Question: I ran a python script to write my log files using:
'''
nohup python my_script.py >> log.txt
'''
However, I thought maybe it is '>>' in Linux which doesn't support the Chinese characters encoded in 'utf-8'.

In my script I used 'print' to show the 'utf-8' characters and it works well in the python shell. So I want to know how can I write the 'utf-8' characters to log files correctly? Thanks.
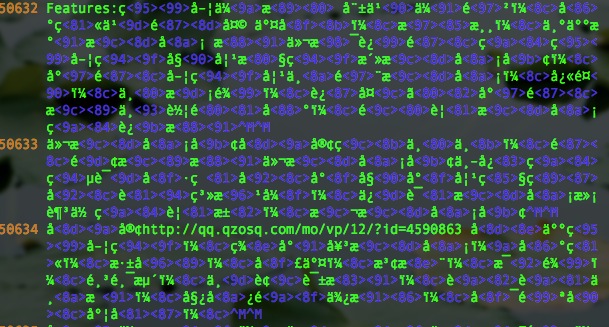
Answer: I've found the solution. Just add one line in head of the python script:
'''
# -*- coding: UTF-8 -*-
'''
For example, a simple script named utf8.py:
'''
# -*- coding: UTF-8 -*-
if __name__ == '__main__':
s = u'Zhong Wen '
print s.encode('utf-8')
'''
Then redirect the 'print' to a txt file:
'''
[zfz@server tmp]$ python utf8.py >> utf8.txt
[zfz@server tmp]$ cat utf8.txt
Zhong Wen
'''
The Chinese characters can be output to the txt file correctly.